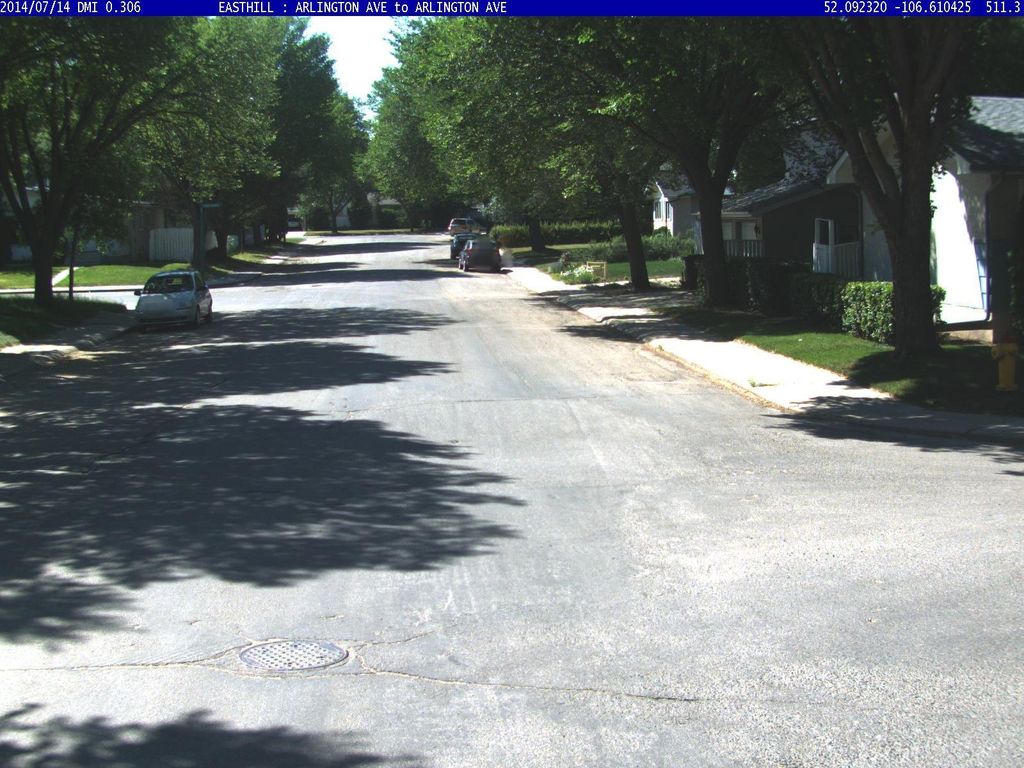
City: saskatoon